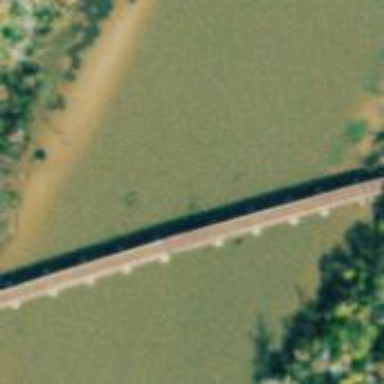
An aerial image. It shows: Bridge over railway line.